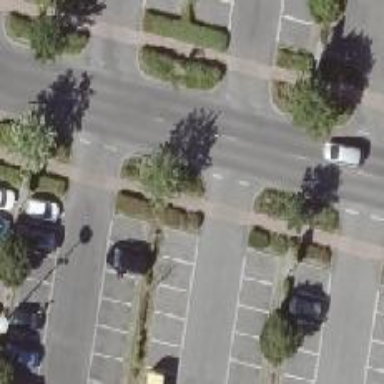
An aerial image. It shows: Asphalt parking aisle designated as service road.